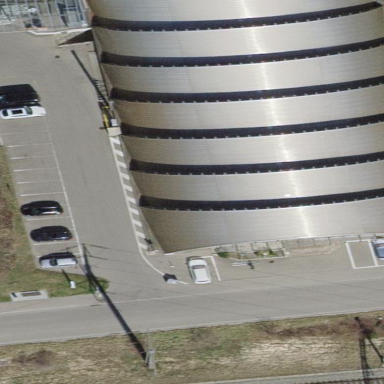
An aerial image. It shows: Commercial building.